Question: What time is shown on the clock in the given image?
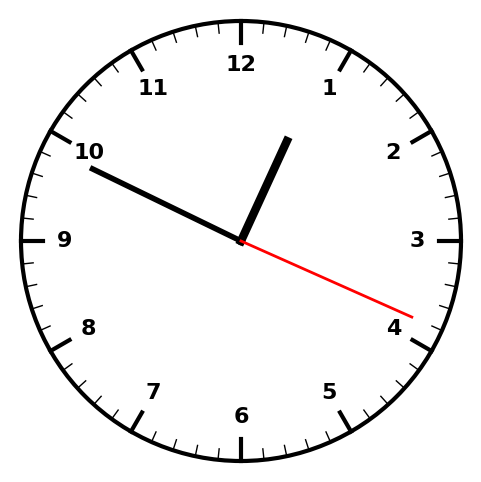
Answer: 12:49:19